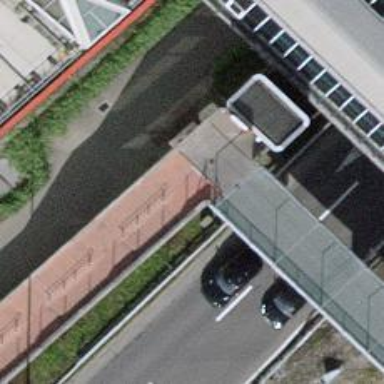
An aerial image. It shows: Concrete bridge with steps.